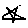
Label: star